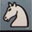
Piece: wN